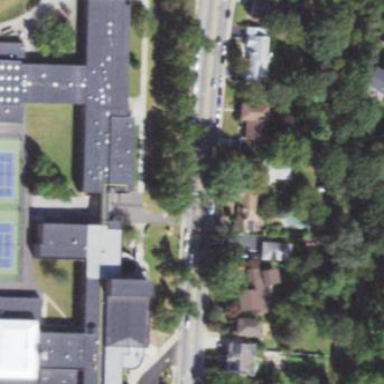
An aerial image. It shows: School building.